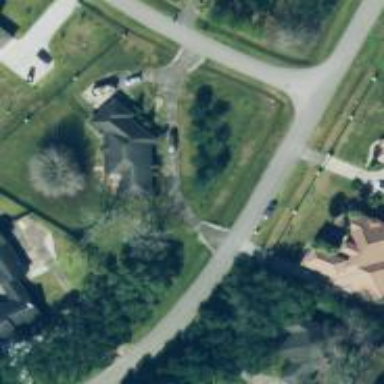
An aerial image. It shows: Driveway leading to service road.